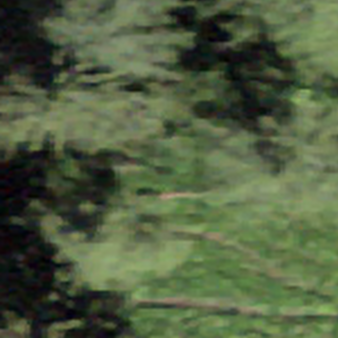
Label: other